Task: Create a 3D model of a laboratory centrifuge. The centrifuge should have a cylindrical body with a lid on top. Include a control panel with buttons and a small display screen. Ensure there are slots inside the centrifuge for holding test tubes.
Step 635:
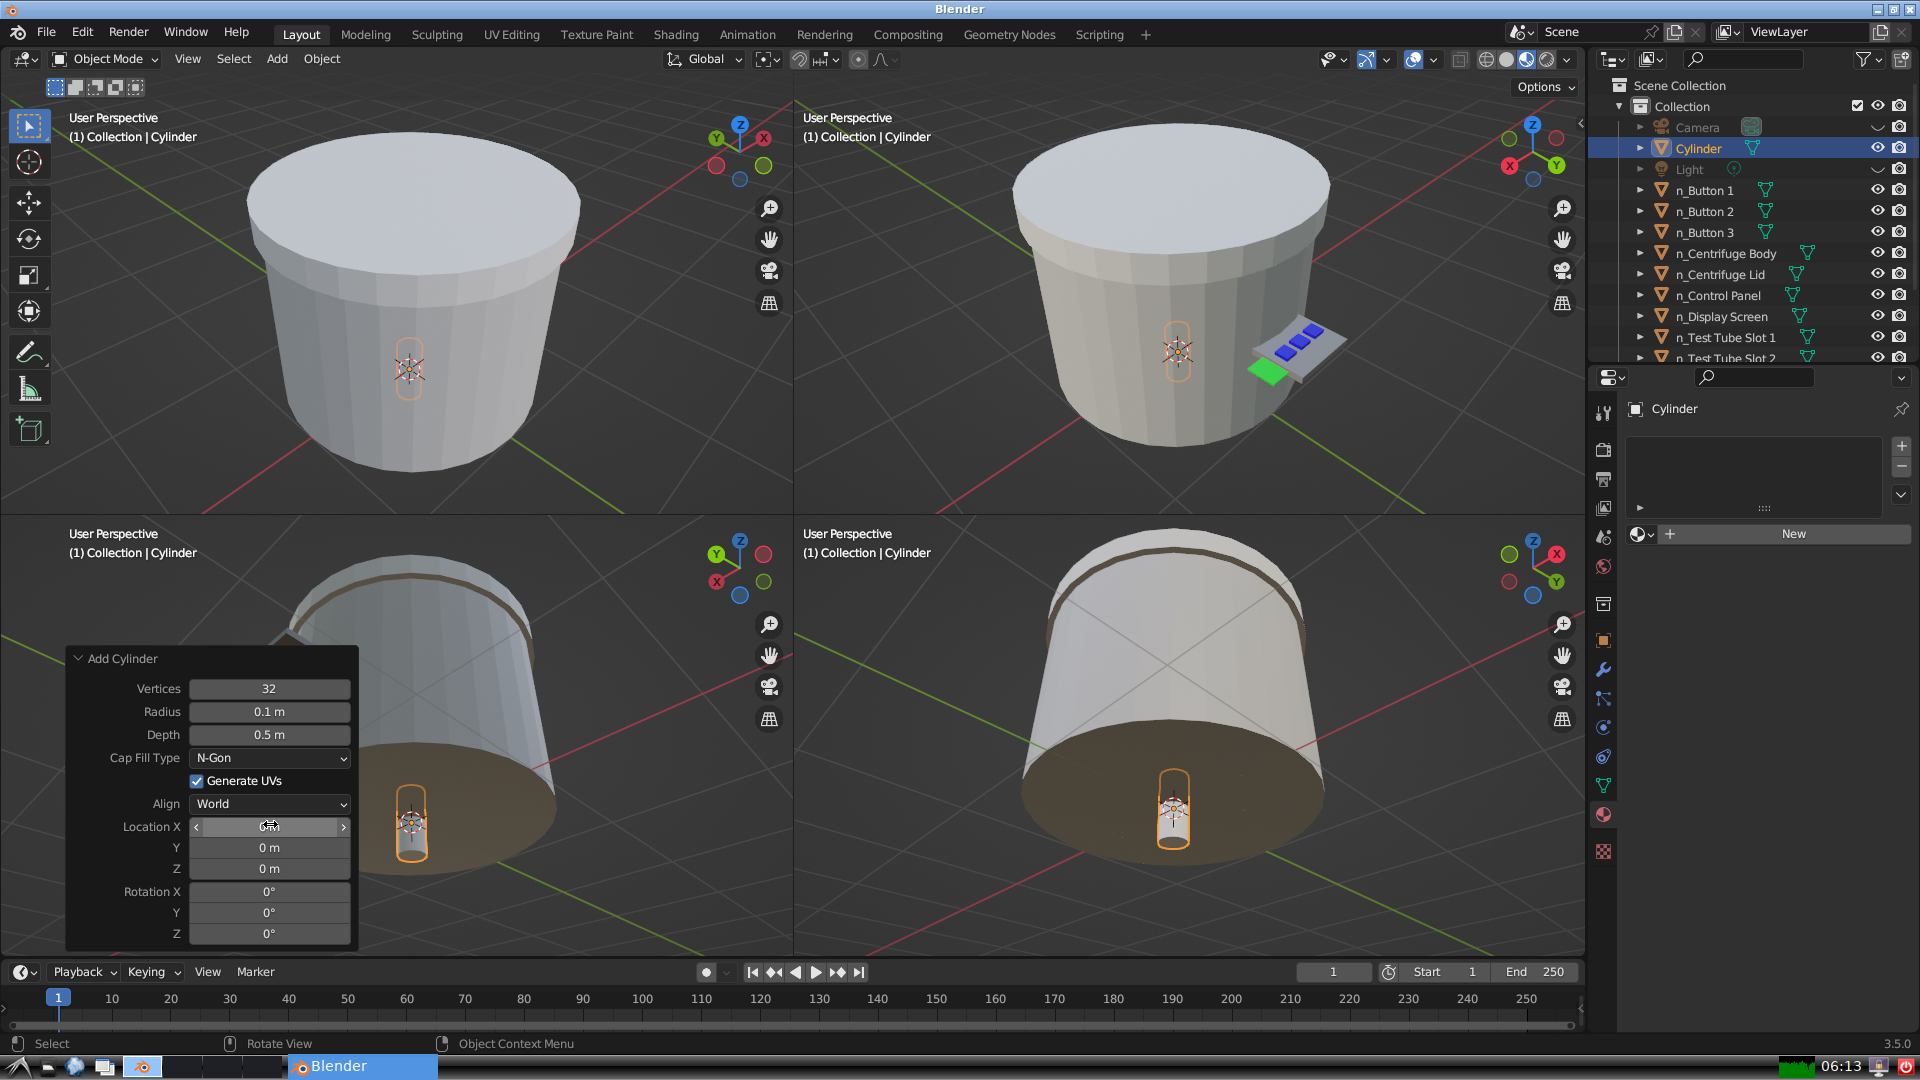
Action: click: no